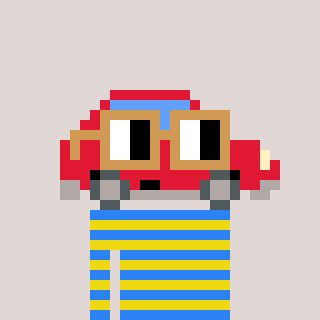
a pixel art character with square brown glasses, a car-shaped head and a yellow-colored body on a warm background